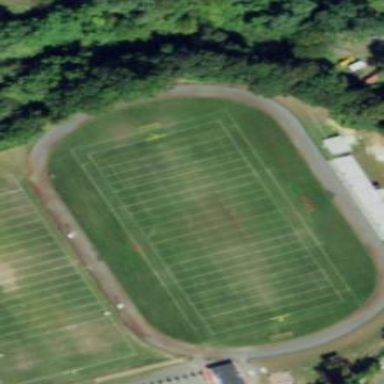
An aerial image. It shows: American football pitch for leisure and sport activities.